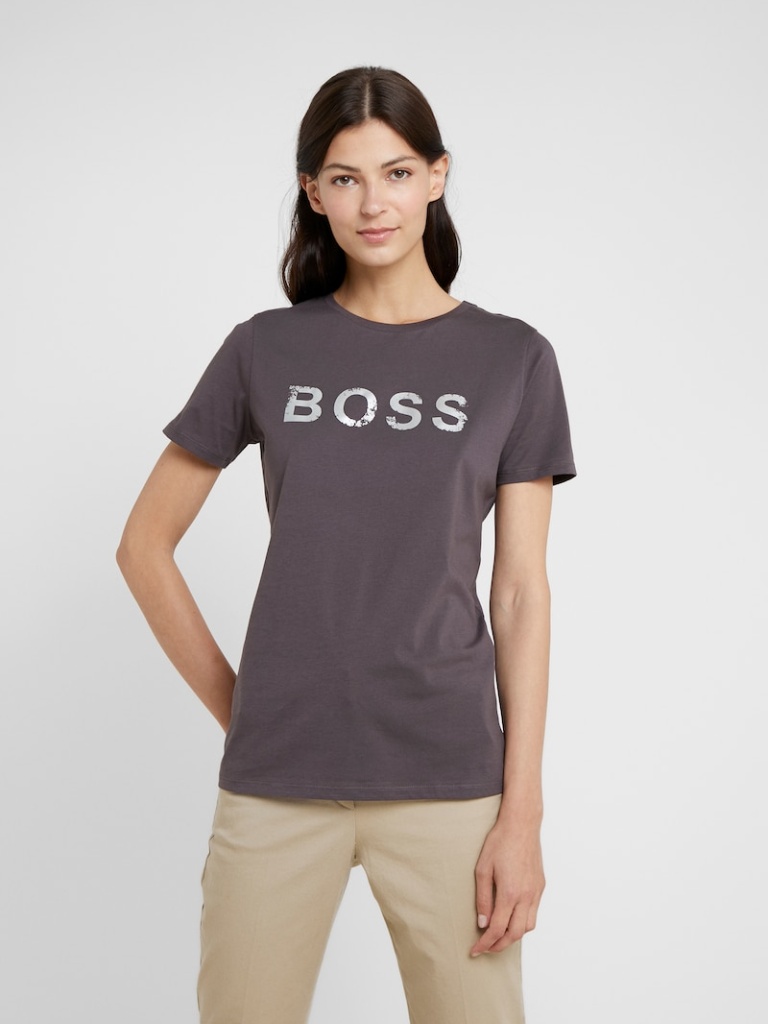
cotton relaxed short sleeve hip length Untucked crew t-shirt